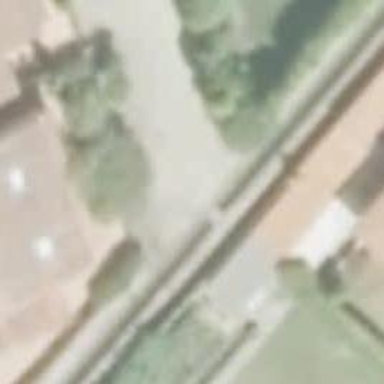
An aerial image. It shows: Living street with sett surface.